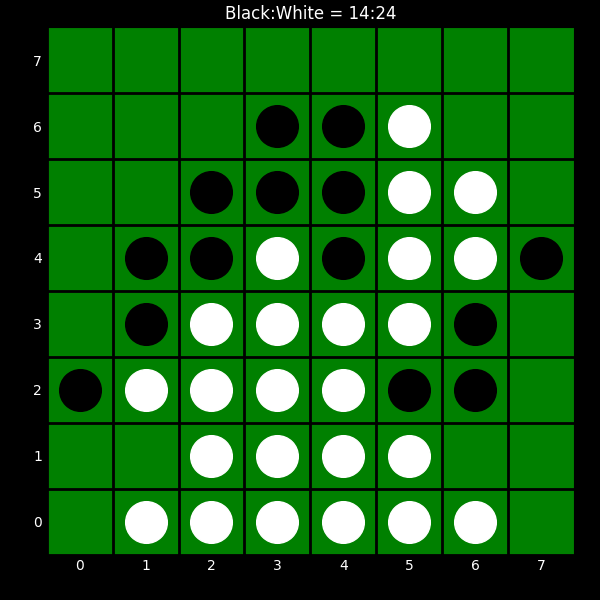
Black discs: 14
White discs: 24